Brain MRI, t2w sequence, axial 2D slice.
Patient: age 23, sex M, weight 78 kg, height 1.78 m
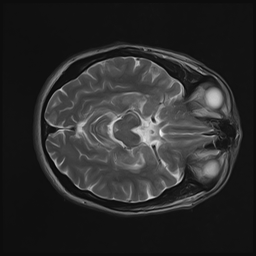